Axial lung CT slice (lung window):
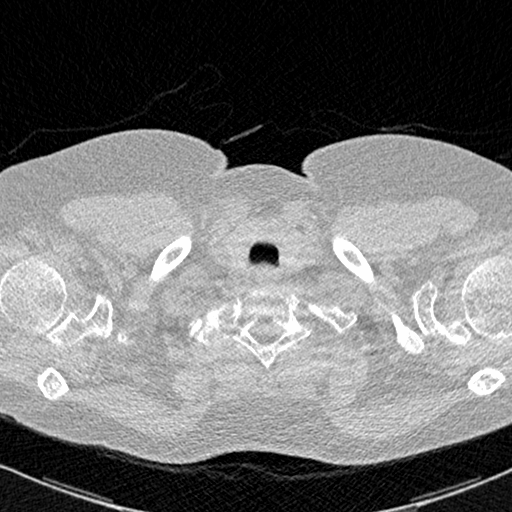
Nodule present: no